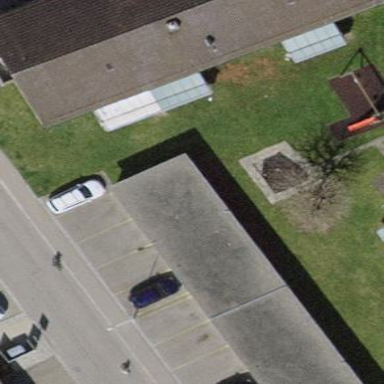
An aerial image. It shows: Group of garages.